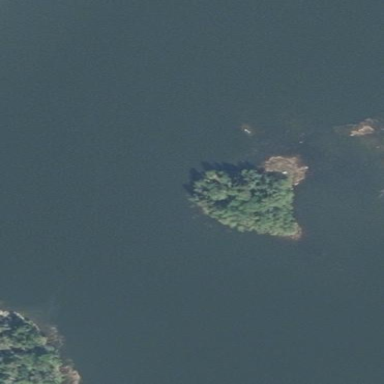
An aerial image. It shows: Islet.